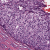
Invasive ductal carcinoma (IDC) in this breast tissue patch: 0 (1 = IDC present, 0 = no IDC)